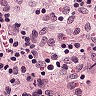
Metastatic tissue present: no